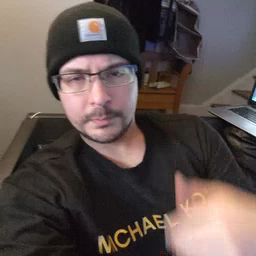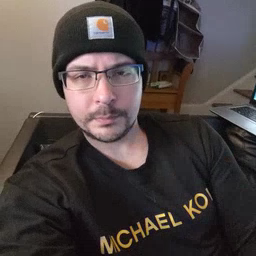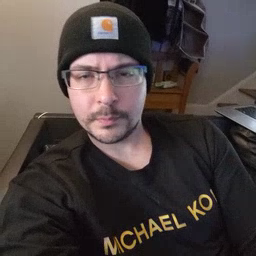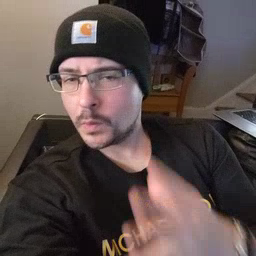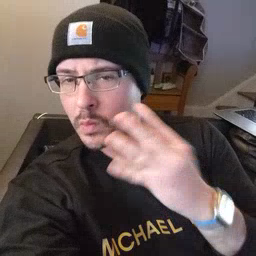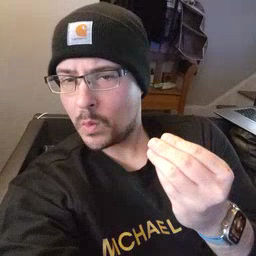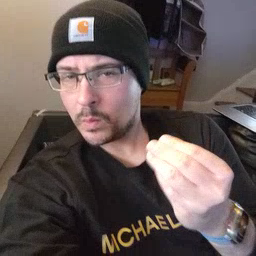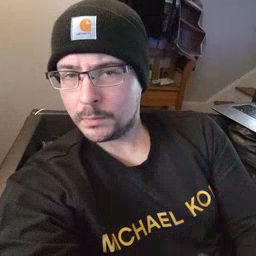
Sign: go